You are looking at the short-time Fourier spectrogram of a rotating shaft's vibration signal. Classify the rotor condition as one of: normal, misalignment, unbalance, looseness.
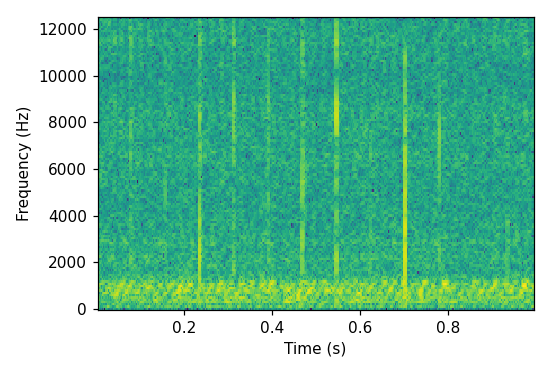
Answer: unbalance